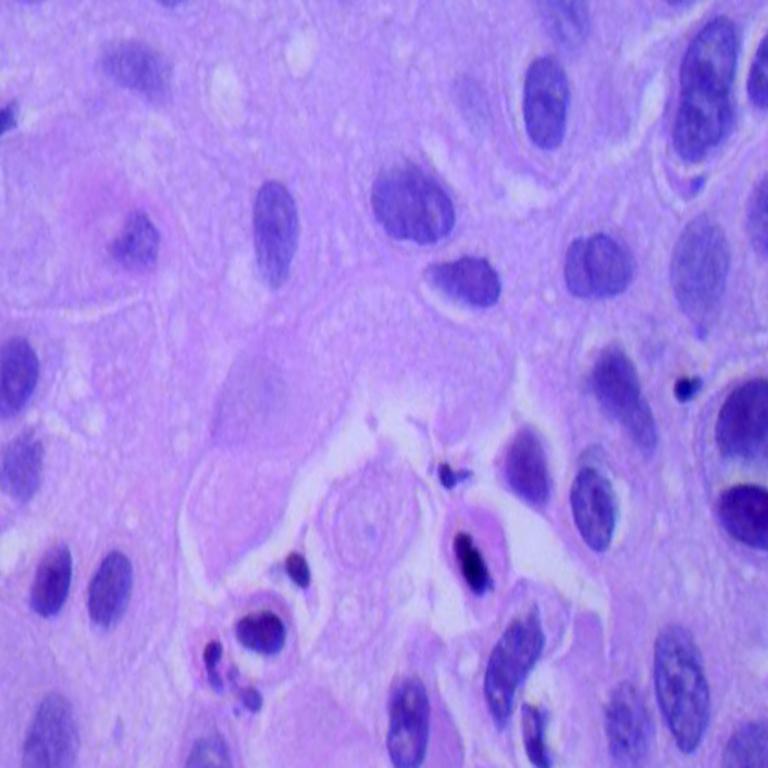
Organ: lung
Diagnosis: squamous carcinomas